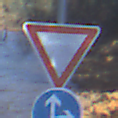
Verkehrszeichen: VorfahrtGewaehren
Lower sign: VorgeschriebeneFahrtrichtungGeradeausOderRechts
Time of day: MorningAfternoon
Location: Outdoor (Nature)
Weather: Clear
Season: NotSpecified
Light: Natural